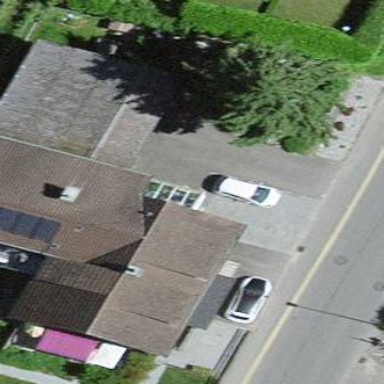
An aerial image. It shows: Garage.